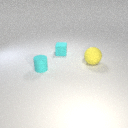
small cyan rubber cylinder to the left of small cyan rubber cube